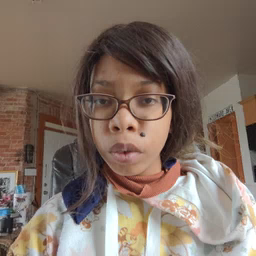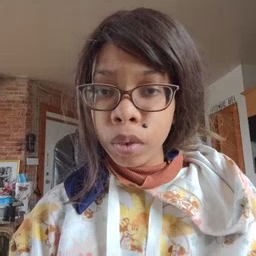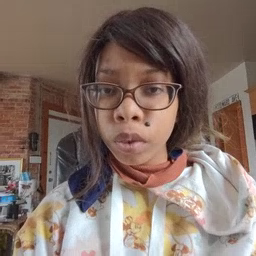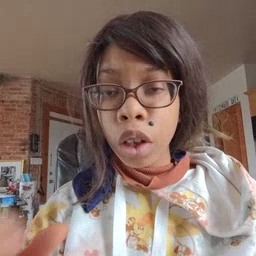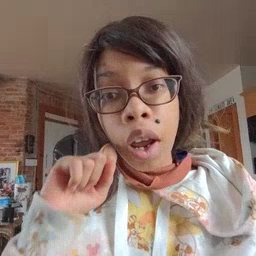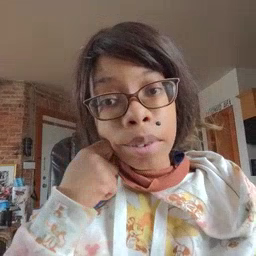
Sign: apple